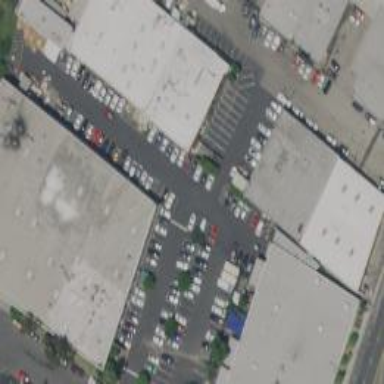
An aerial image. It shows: Warehouse building.